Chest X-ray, AP view. Patient: 64 years old, sex M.
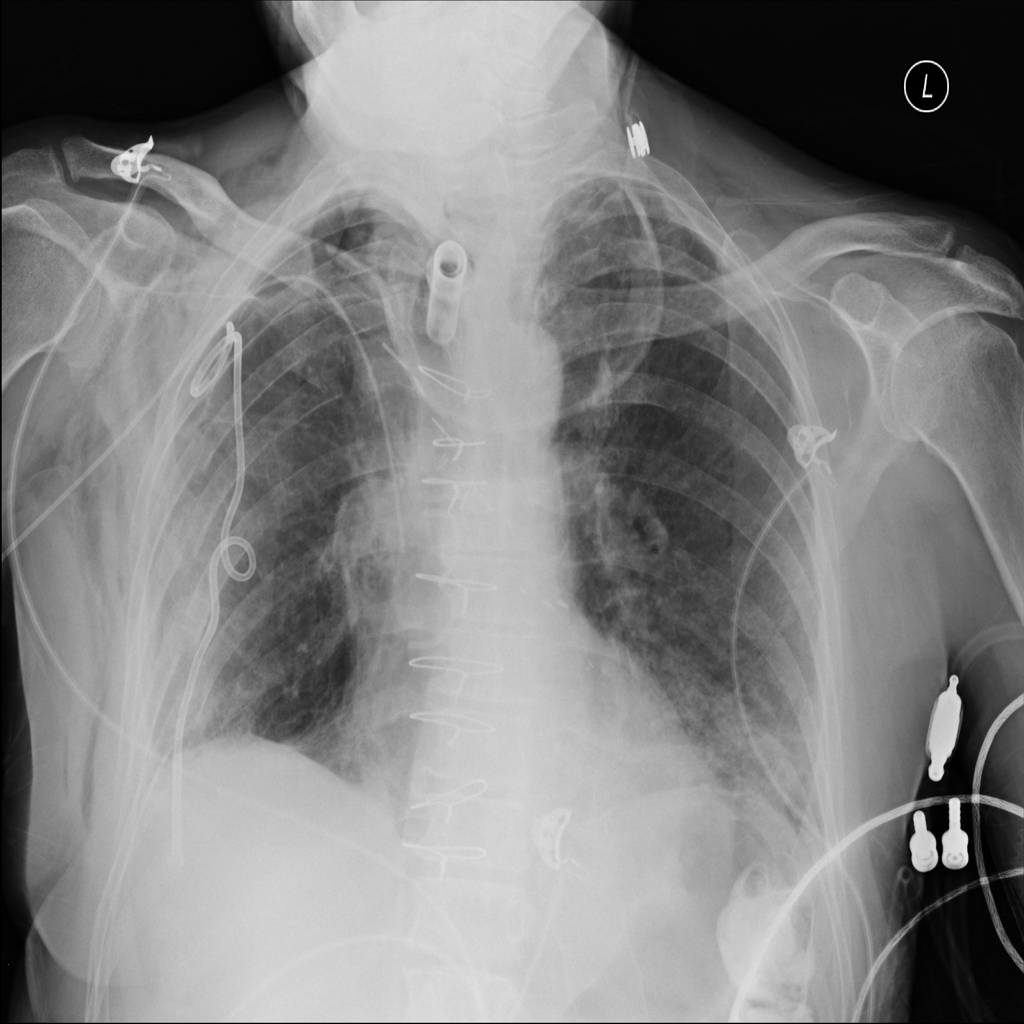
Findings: Pneumothorax